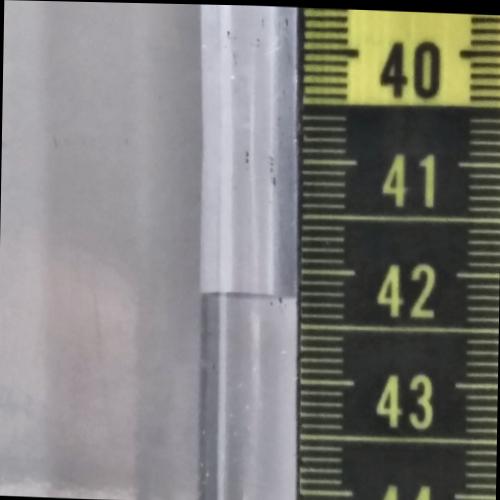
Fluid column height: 42.3 cm